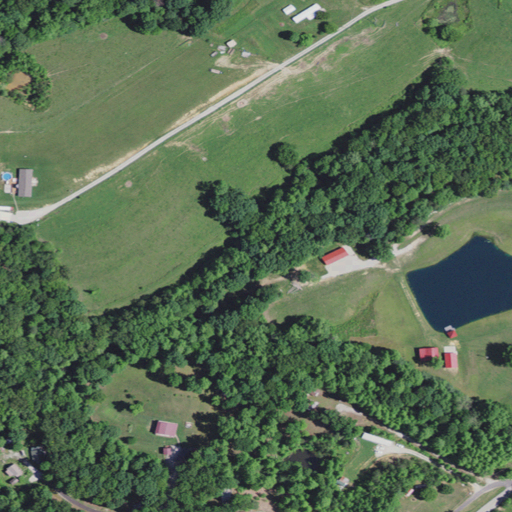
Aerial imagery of ridge(s) in Kentucky named Dan Ridge containing pasture, mixed forest, deciduous forest, open development, low intensity development, shrub, and open water